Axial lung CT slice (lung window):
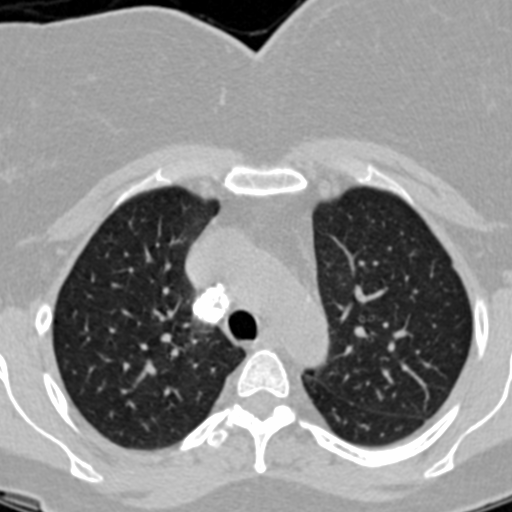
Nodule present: no